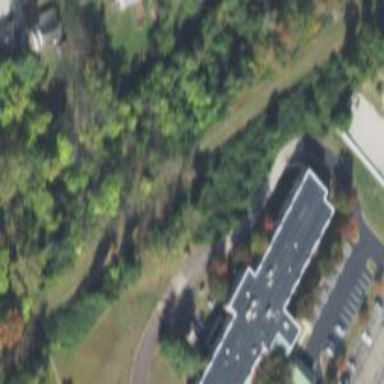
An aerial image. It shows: Nursing home building.